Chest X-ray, AP view. Patient: 47 years old, sex F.
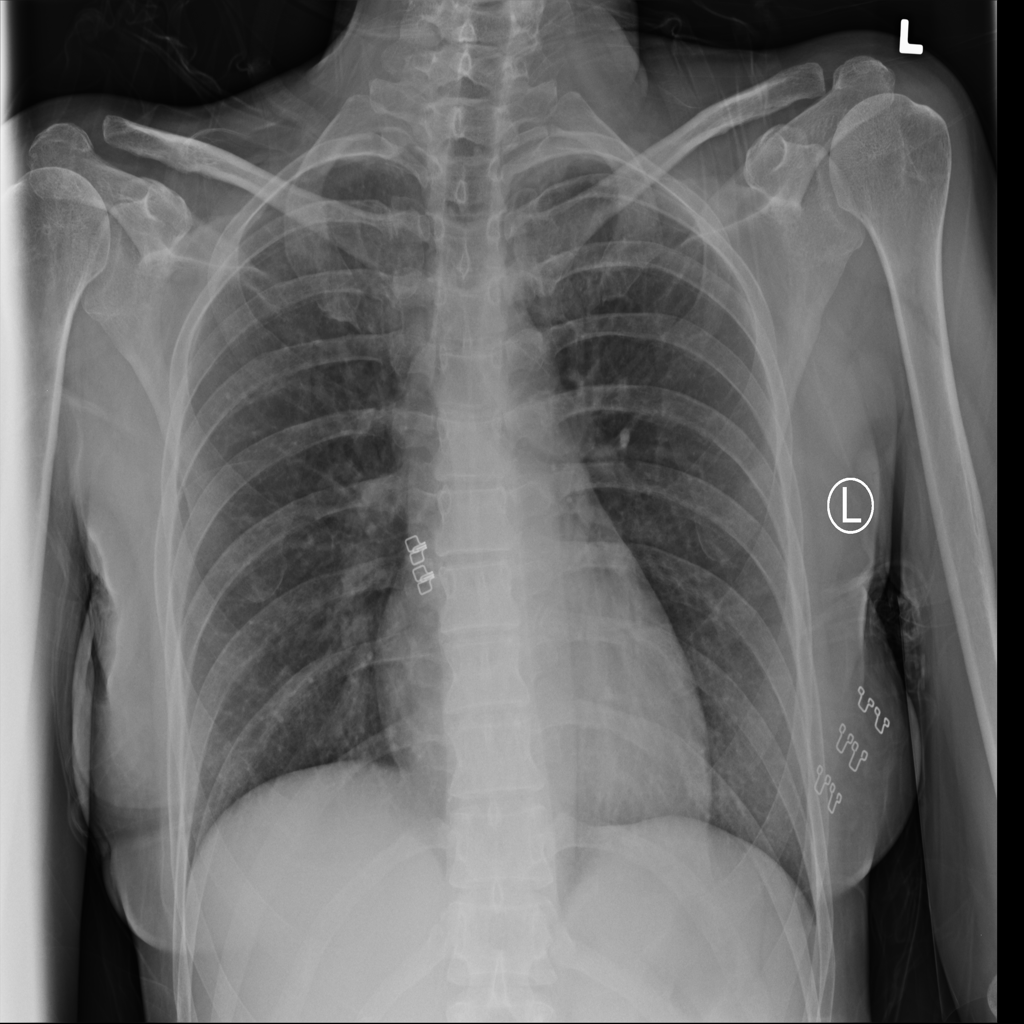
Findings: No Finding